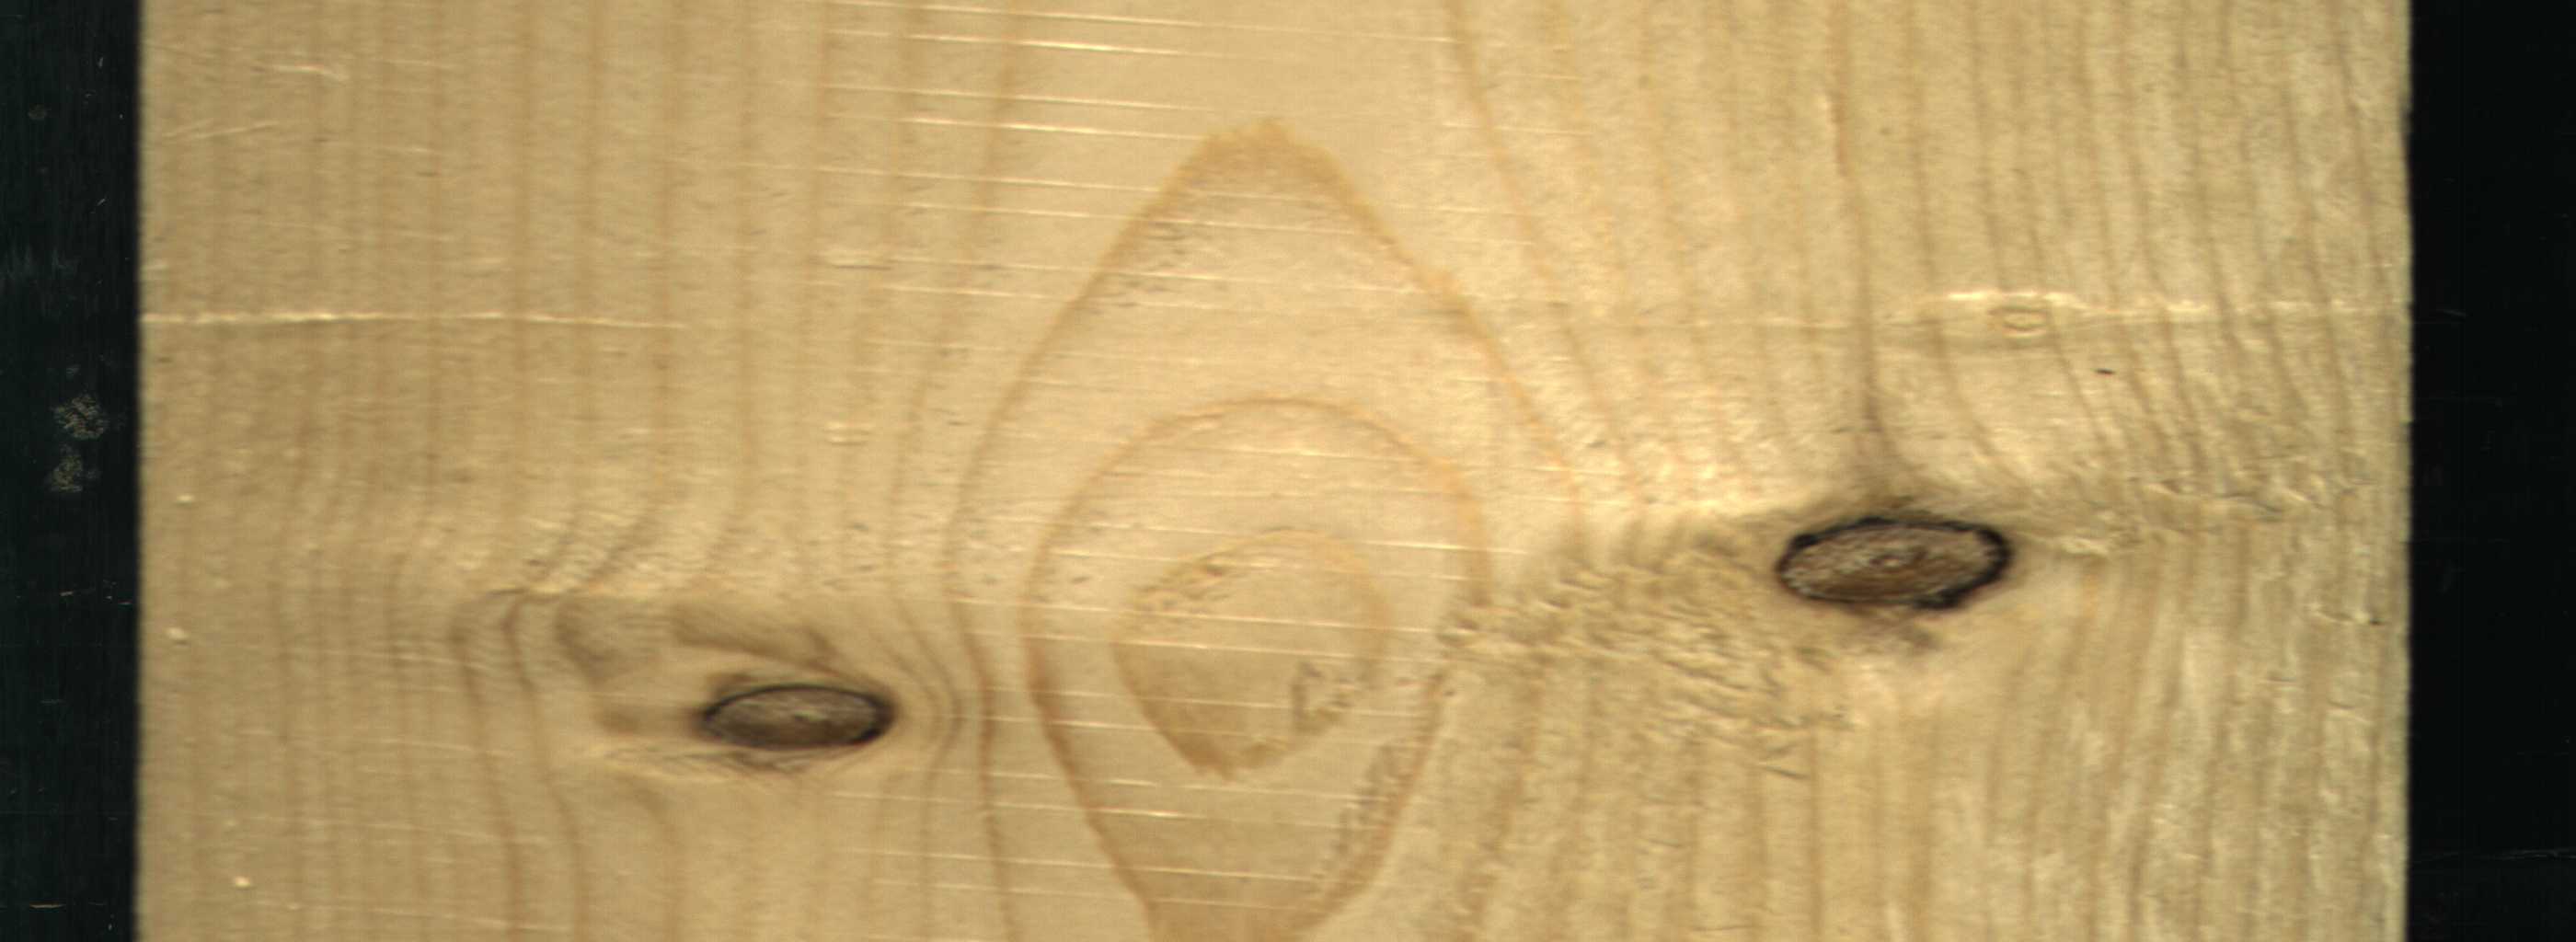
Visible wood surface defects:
Dead_Knot
Dead_Knot